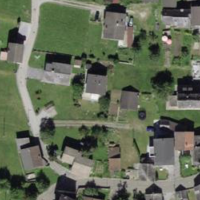
EUNIS habitat code: 55
Species observed at this site:
Zootoca vivipara
Sturnus vulgaris
Fringilla coelebs
Scopula marginepunctata